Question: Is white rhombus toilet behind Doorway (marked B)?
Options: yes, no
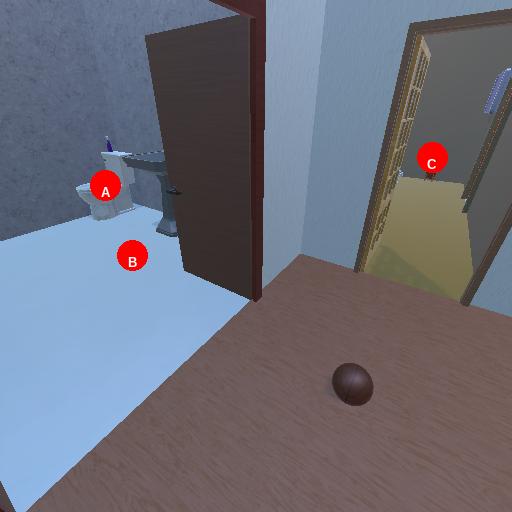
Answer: yes